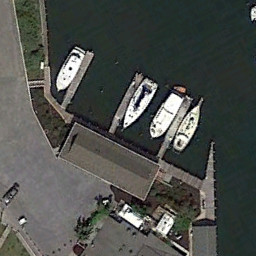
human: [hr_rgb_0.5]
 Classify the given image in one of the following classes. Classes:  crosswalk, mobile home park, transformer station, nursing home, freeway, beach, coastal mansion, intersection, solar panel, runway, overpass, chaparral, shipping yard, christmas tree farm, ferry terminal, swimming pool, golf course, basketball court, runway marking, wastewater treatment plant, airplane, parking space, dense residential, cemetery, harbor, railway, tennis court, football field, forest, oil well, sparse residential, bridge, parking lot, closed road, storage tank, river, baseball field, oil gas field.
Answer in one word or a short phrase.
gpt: ferry terminal